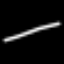
Label: line